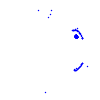
Particle: proton